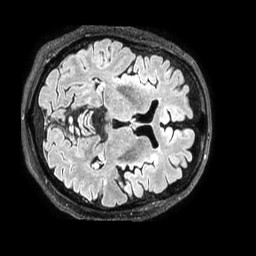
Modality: FLAIR
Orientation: axial
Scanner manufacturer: philips
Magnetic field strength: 3 T
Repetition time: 4.8 s
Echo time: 0.34 s